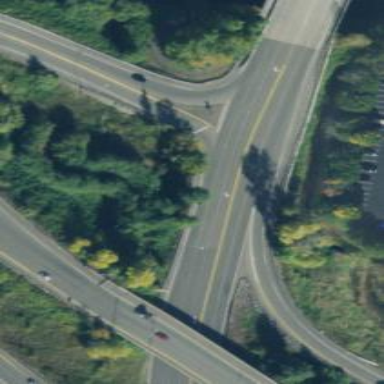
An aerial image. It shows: Primary highway.